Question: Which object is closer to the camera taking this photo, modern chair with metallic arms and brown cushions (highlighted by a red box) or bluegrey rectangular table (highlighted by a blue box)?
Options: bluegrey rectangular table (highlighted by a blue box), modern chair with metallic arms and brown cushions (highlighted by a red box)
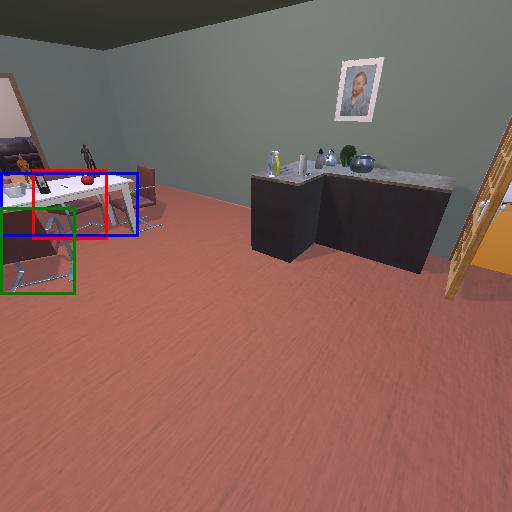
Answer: bluegrey rectangular table (highlighted by a blue box)